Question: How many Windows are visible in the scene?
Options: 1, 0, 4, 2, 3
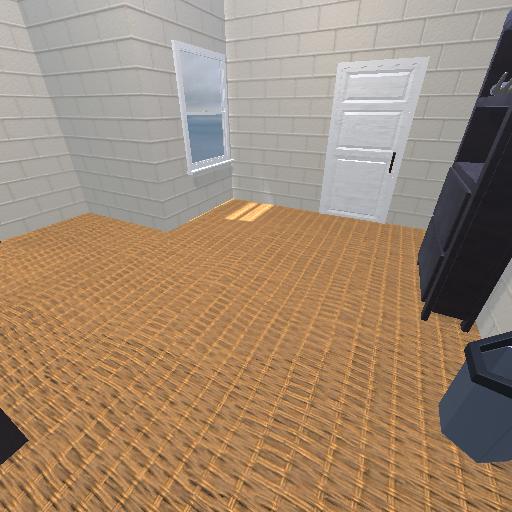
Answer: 1